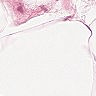
Metastatic tissue present: no